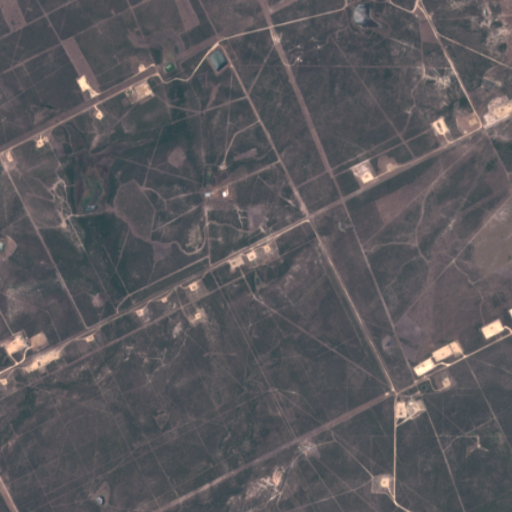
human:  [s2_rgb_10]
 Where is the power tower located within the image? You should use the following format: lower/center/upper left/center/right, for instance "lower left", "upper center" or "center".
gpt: The power tower is located in the upper left of the image.
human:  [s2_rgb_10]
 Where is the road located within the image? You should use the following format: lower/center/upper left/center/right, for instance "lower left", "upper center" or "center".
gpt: There is no road in the image.